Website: macys
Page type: delivery-shipping
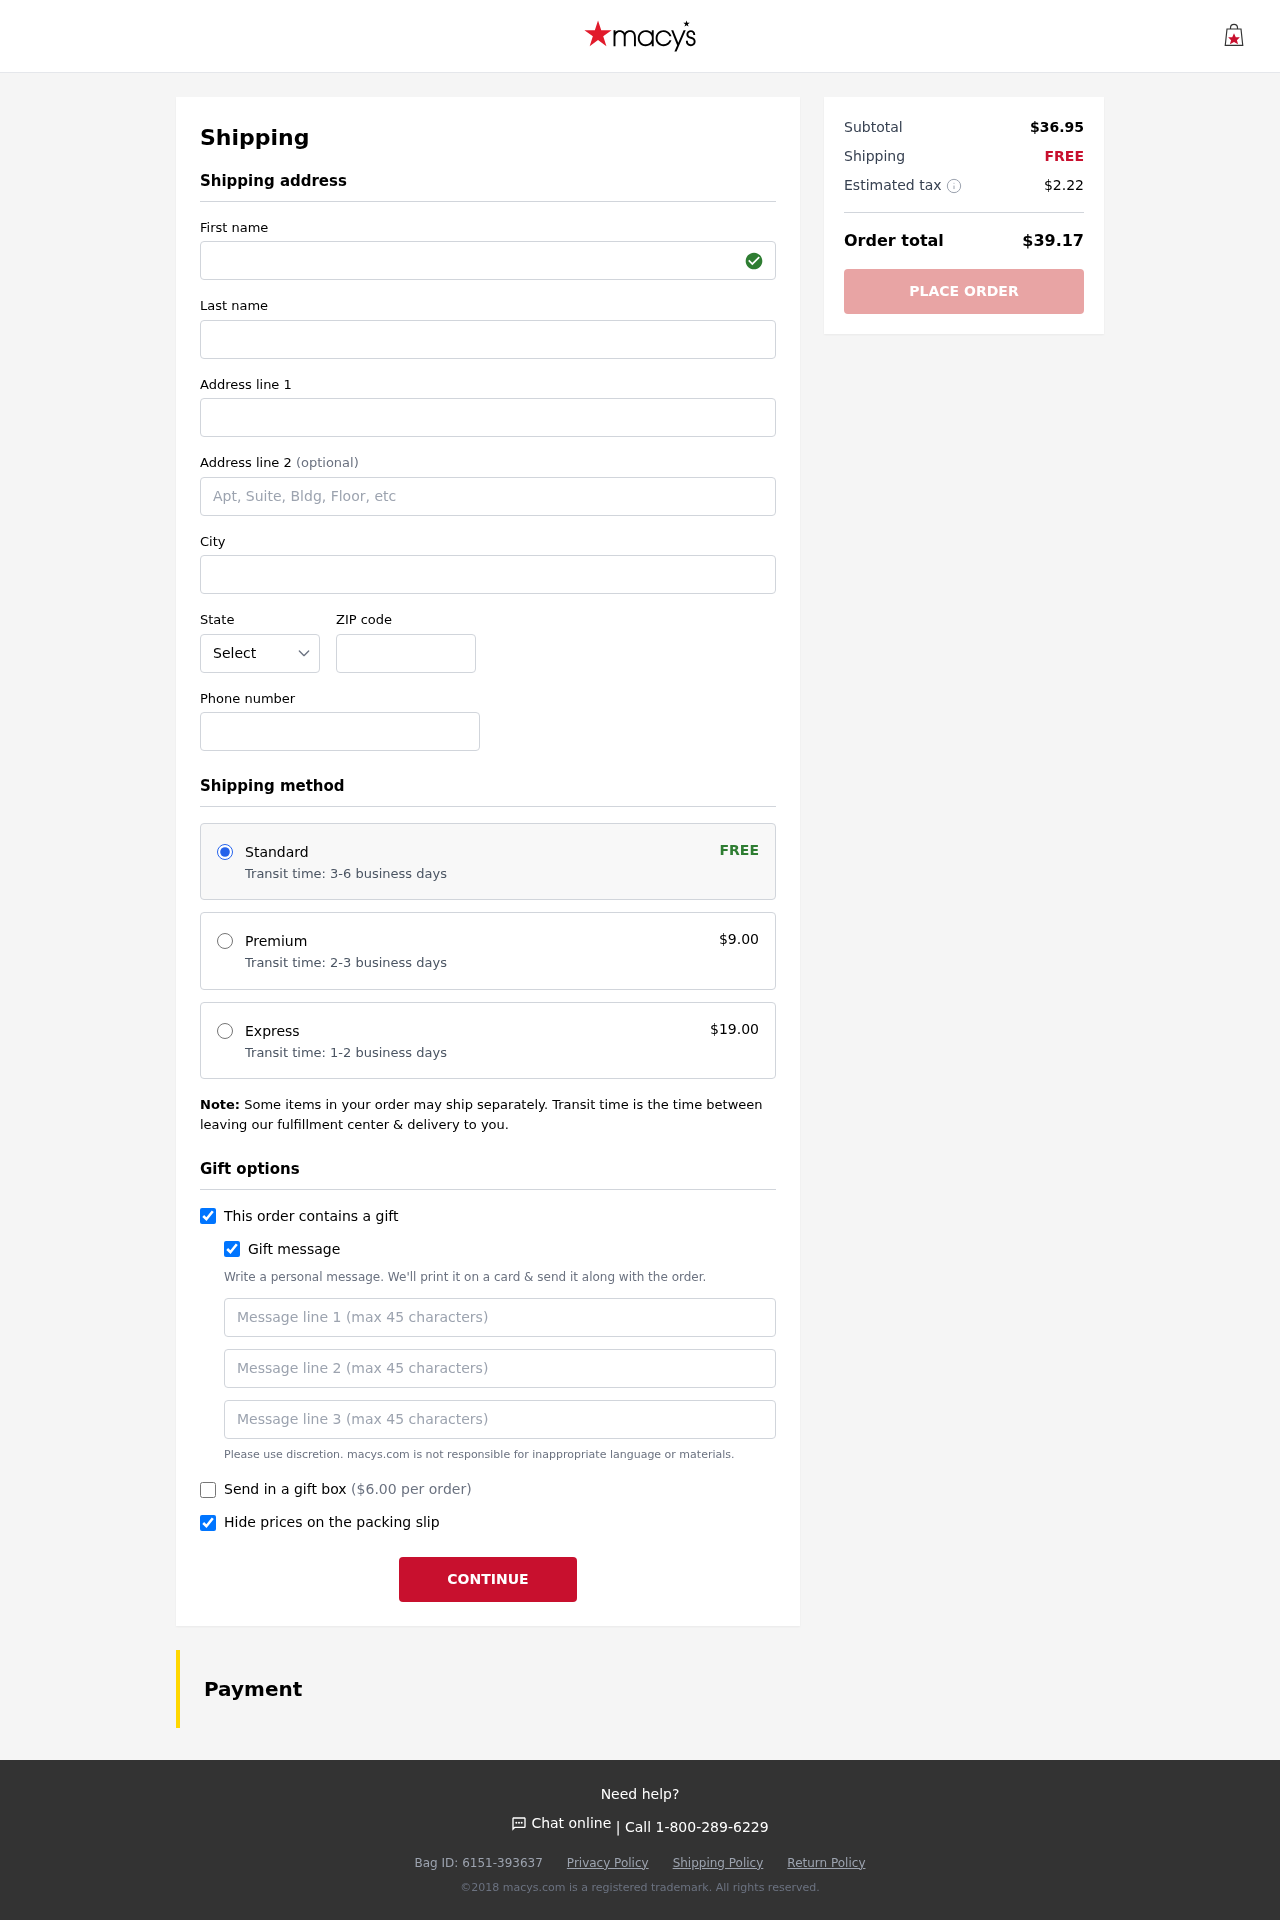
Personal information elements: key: PII_STATE_ABBR
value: WI
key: PII_FIRSTNAME
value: Austin
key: PII_LASTNAME
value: Miller
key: PII_STREET
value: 753 Arroyo Harbors
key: PII_STREET2
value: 239 Lowe Hill Suite 406
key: PII_CITY
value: South Loriville
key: PII_POSTCODE
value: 85643
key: PII_PHONE
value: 3213265202
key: PII_GIFT_MESSAGE
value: Hey Samuel, I know you've been on the hunt for a cozy update for your space, so I thought this would be a perfect addition to your bedroom. Hope it brings you a little extra comfort and style! Enjoy!  Austin
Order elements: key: ORDER_SHIPPING_STANDARD
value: Transit time: 3-6 business days
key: ORDER_SHIPPING_COST
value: FREE
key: ORDER_SHIPPING_PREMIUM
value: Transit time: 2-3 business days
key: ORDER_SHIPPING_PREMIUM_PRICE
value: $9.00
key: ORDER_SHIPPING_EXPRESS
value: Transit time: 1-2 business days
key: ORDER_SHIPPING_EXPRESS_PRICE
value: $19.00
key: ORDER_GIFT_BOX_PRICE
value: ($6.00 per order)
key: ORDER_SUBTOTAL
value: $36.95
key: ORDER_SHIPPING_COST2
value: FREE
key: ORDER_TAX
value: $2.22
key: ORDER_TOTAL
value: $39.17